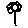
Label: flower